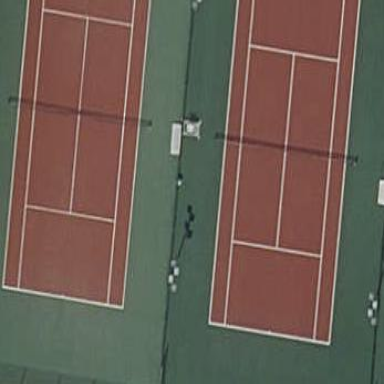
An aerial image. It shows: Tennis court on the leisure land pitch.